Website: lowes
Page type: newsletter-management
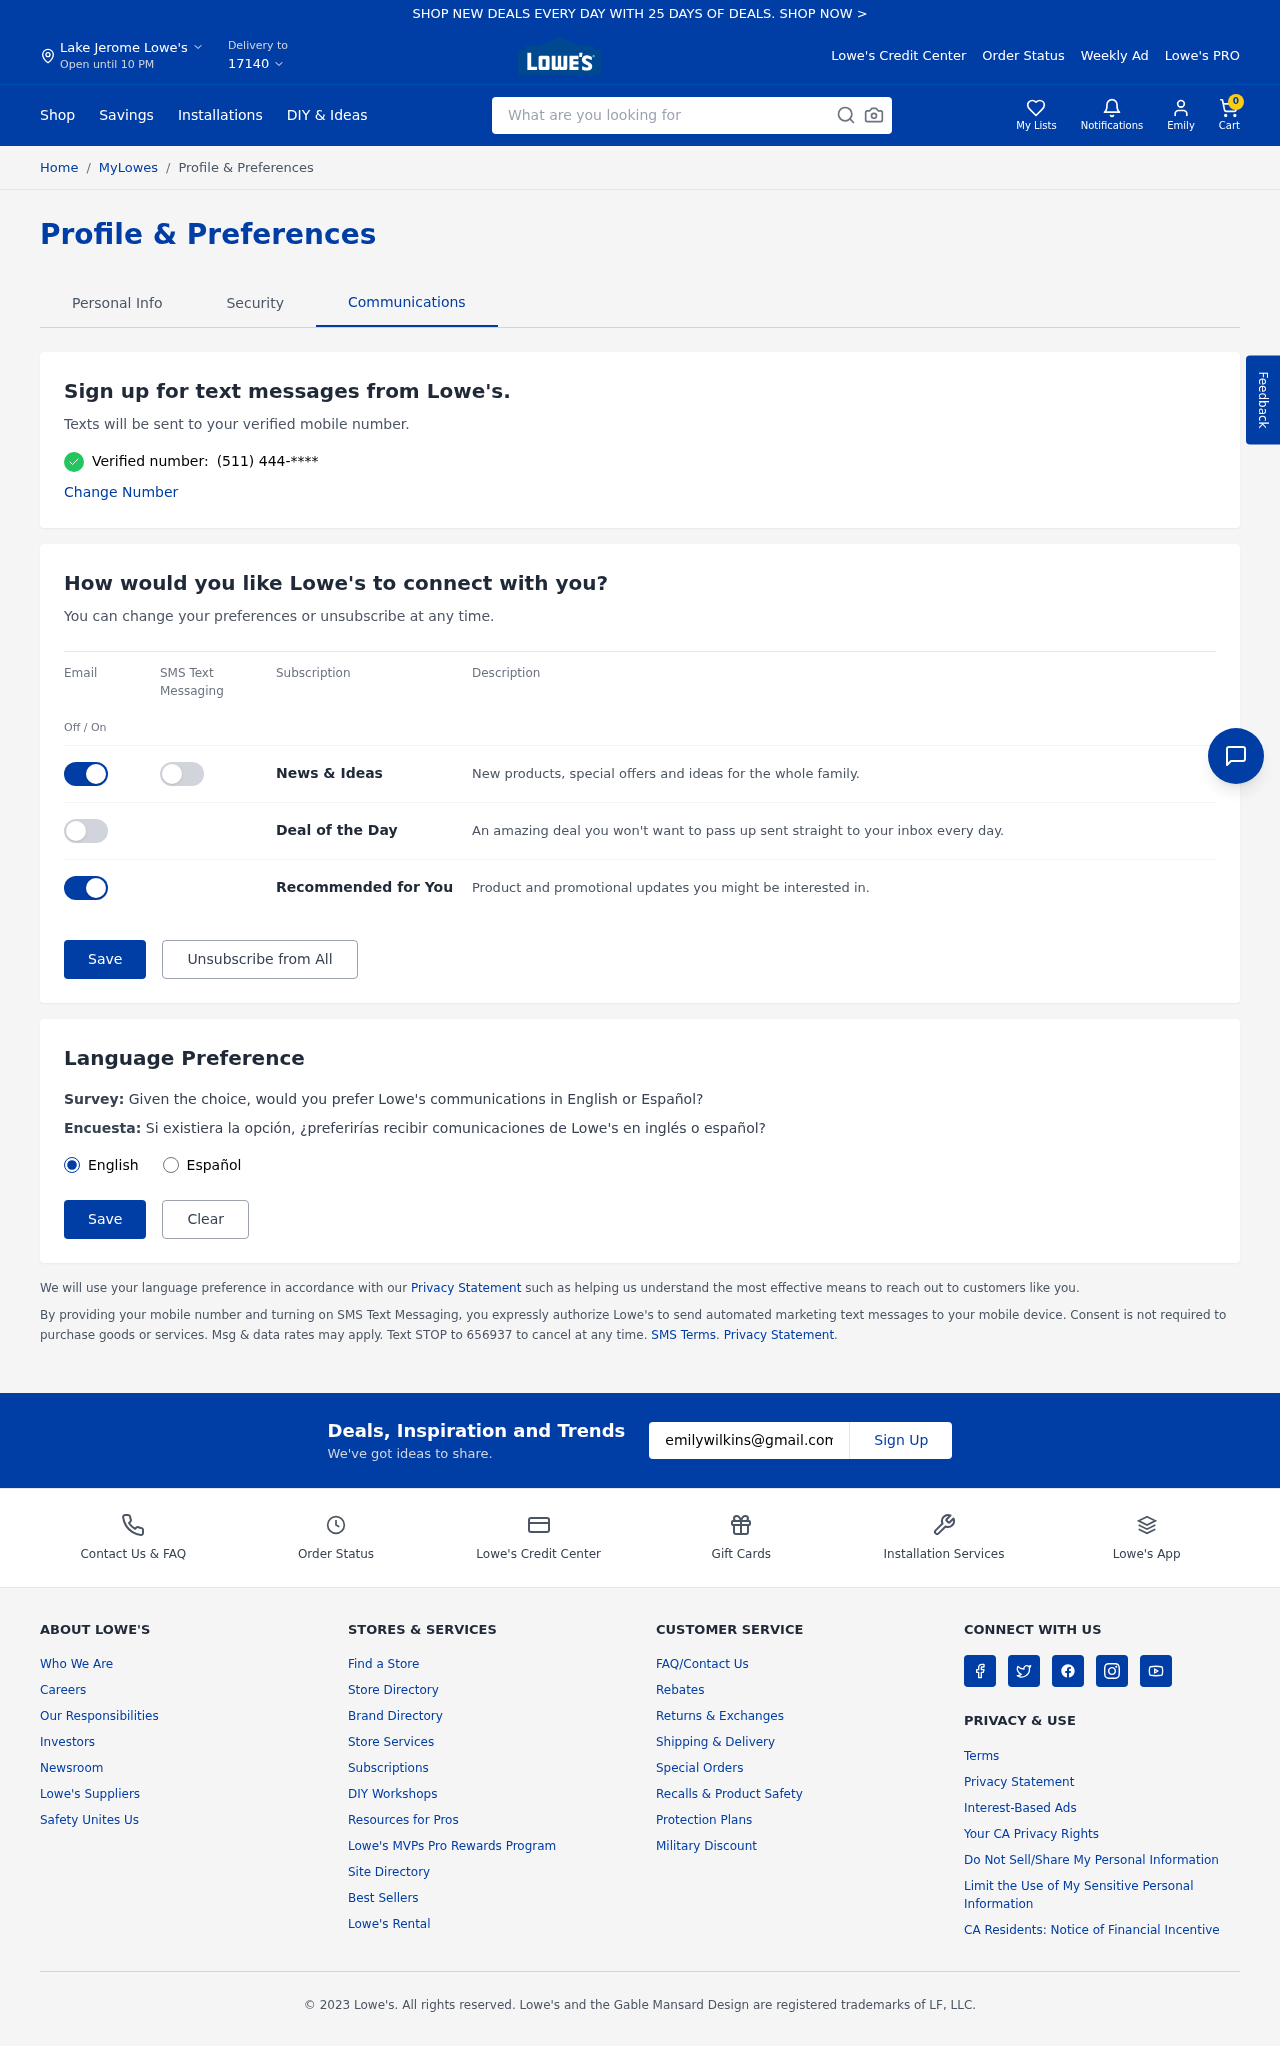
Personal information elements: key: PII_CITY
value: Lake Jerome
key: PII_EMAIL
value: emilywilkins@gmail.com
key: PII_FIRSTNAME
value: Emily
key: PII_POSTCODE
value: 17140
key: PII_PHONE
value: (511) 444
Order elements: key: ORDER_NUM_ITEMS
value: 0
Search elements: key: HEADER_SEARCH
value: What are you looking for